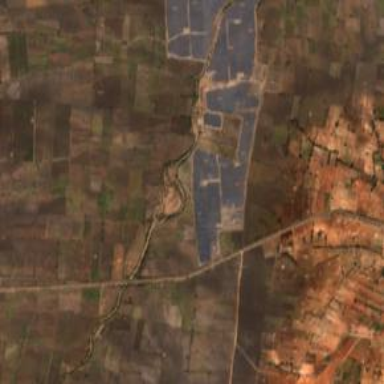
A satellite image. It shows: Solar power plant utilizing photovoltaic technology.